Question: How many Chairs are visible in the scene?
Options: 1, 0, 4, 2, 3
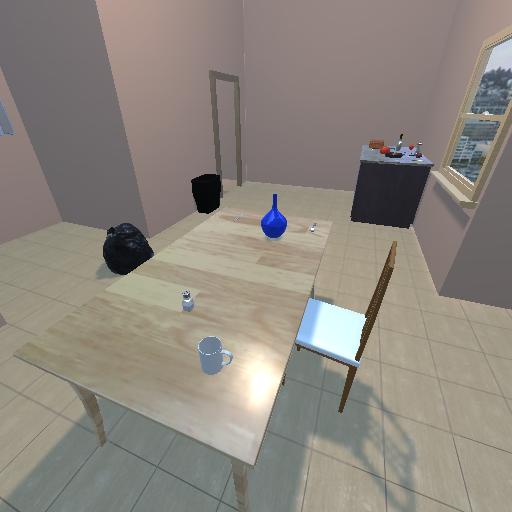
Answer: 1